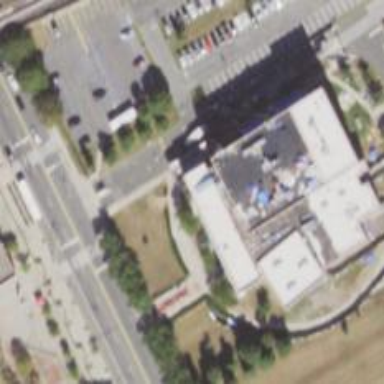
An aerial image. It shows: School building.